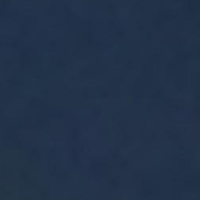
EUNIS habitat code: 14
Species observed at this site:
Fulica atra